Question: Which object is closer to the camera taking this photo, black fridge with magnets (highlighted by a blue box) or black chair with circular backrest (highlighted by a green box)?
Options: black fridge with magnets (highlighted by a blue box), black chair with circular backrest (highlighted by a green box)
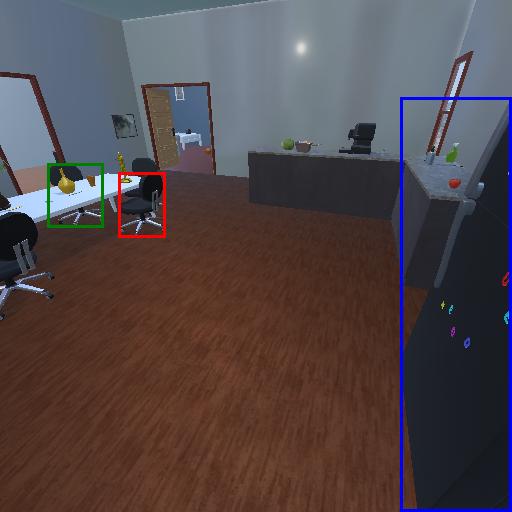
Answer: black fridge with magnets (highlighted by a blue box)